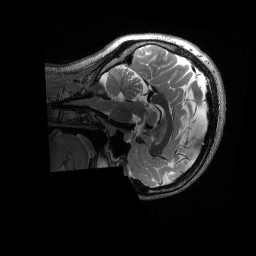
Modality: T2w
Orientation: sagittal
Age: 27
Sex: female
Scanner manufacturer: siemens
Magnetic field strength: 3 T
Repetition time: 3.2 s
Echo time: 0.563 s